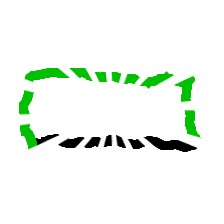
Shape: rectangle